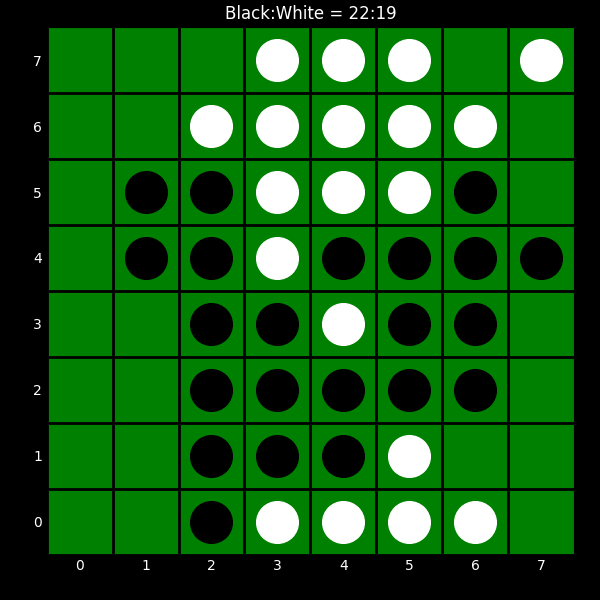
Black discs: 22
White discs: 19